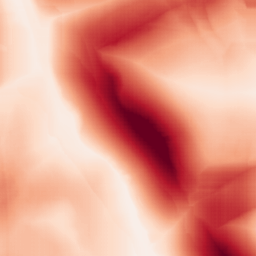
Category: morphological
Decomposition family: morphological_square
Decomposition parameters: operation: gradient
size: 50
Upsampling method: sinc_hamming
Upsampling parameters: scale: 4
kernel_size: 8
Upsampling scale: 4